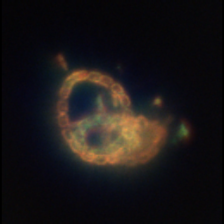
Taxon: Chaetoceros
Group: Diatoms